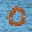
Label: 0